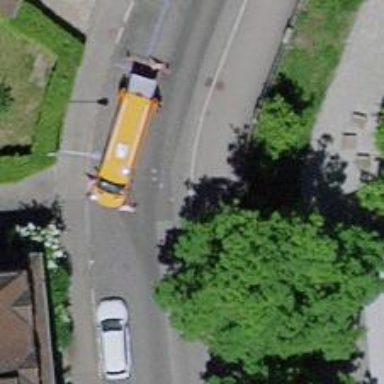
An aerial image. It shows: Regular kerb.